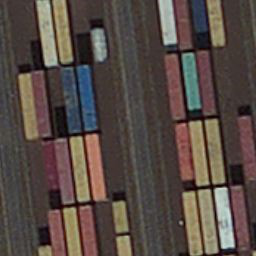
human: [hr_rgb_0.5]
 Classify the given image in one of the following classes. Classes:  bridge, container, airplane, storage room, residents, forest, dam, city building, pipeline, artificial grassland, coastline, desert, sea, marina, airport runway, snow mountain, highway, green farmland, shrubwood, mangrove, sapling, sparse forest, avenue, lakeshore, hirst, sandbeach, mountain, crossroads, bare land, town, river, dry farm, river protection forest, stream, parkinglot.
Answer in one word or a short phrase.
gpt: container